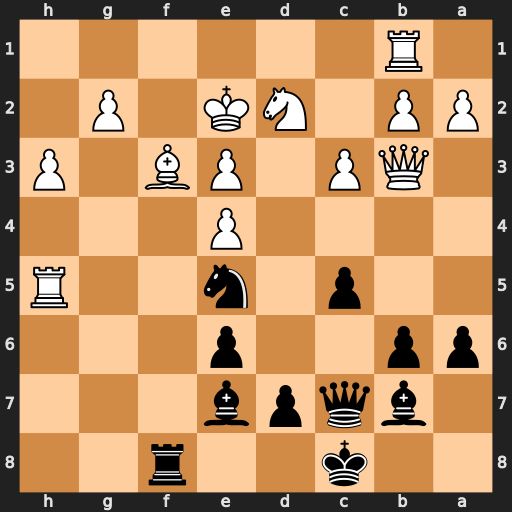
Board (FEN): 2k2r2/1bqpb3/pp2p3/2p1n2R/4P3/1QP1PB1P/PP1NK1P1/1R6
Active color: b
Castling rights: -
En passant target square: -
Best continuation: c4 Nxc4 Nxc4